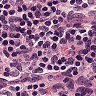
Metastatic tissue present: no